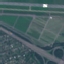
Land use / land cover: Highway